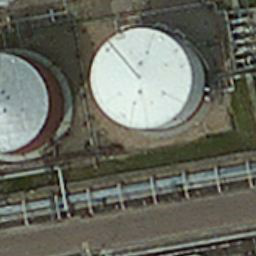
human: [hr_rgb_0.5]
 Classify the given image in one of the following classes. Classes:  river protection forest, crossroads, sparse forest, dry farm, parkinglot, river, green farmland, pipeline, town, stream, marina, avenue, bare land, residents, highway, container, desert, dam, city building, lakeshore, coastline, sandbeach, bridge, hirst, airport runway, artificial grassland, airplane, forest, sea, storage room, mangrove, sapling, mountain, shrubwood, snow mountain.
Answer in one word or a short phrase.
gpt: storage room